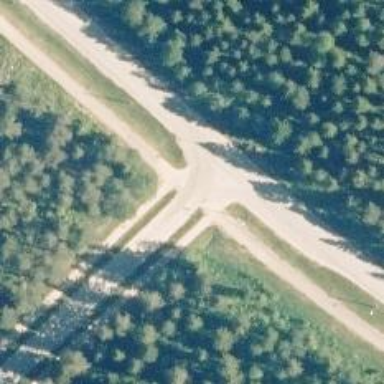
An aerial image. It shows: Asphalt path with crossing.